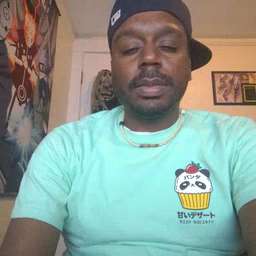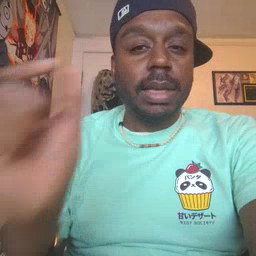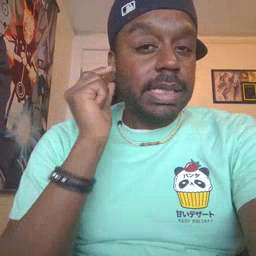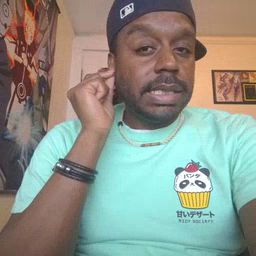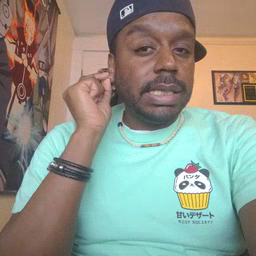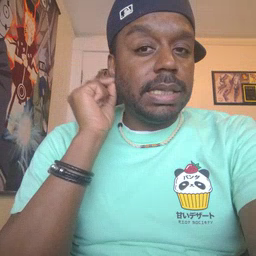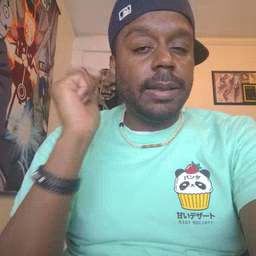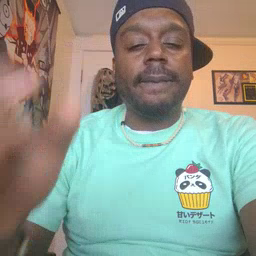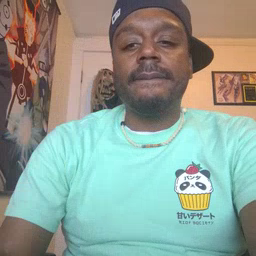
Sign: ear